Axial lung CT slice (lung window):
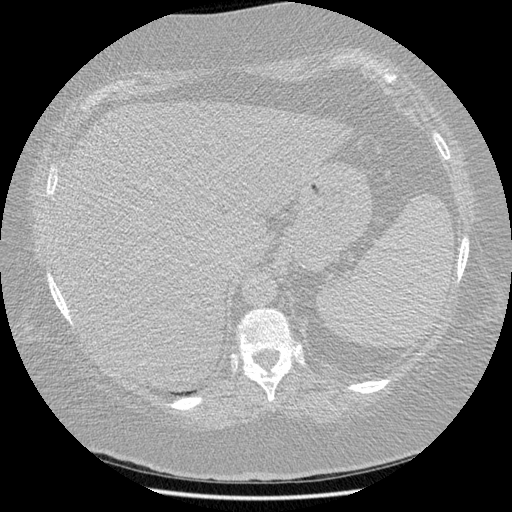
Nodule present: no